Interaction volume radius: 5 \u00c5
Interaction volume height: 45 \u00c5
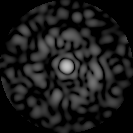
Disorder parameter: 0.8342